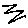
Label: zigzag